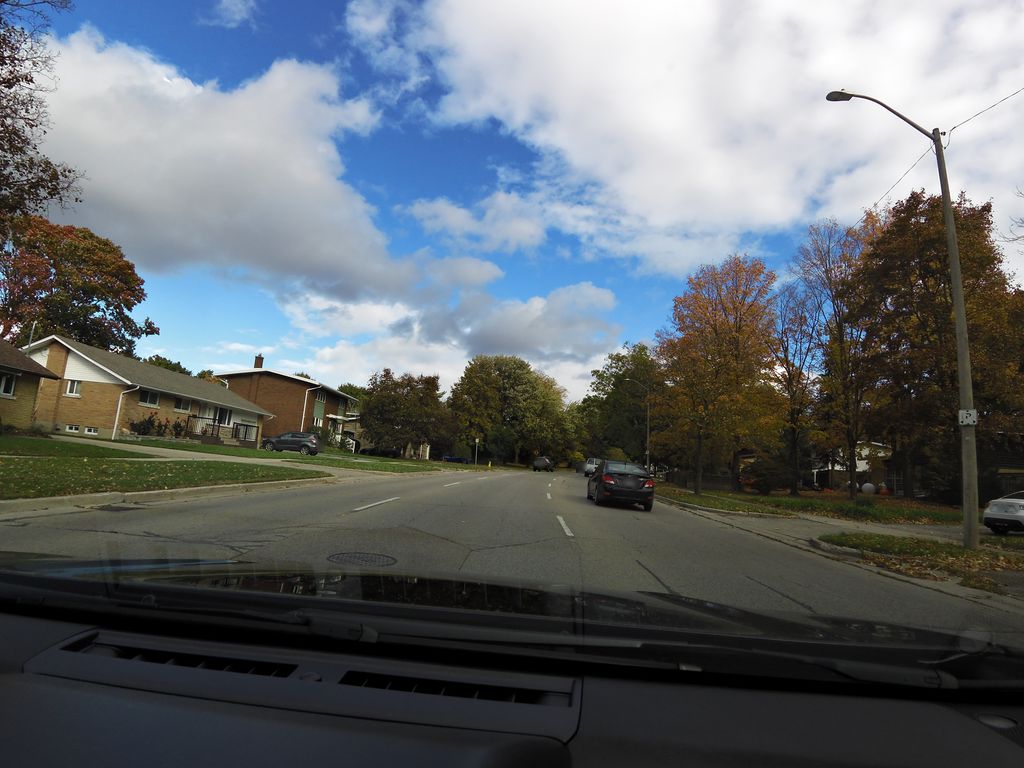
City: kitchener-waterloo